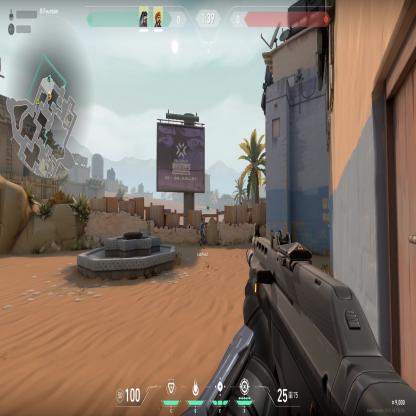
Label: teammate